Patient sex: F
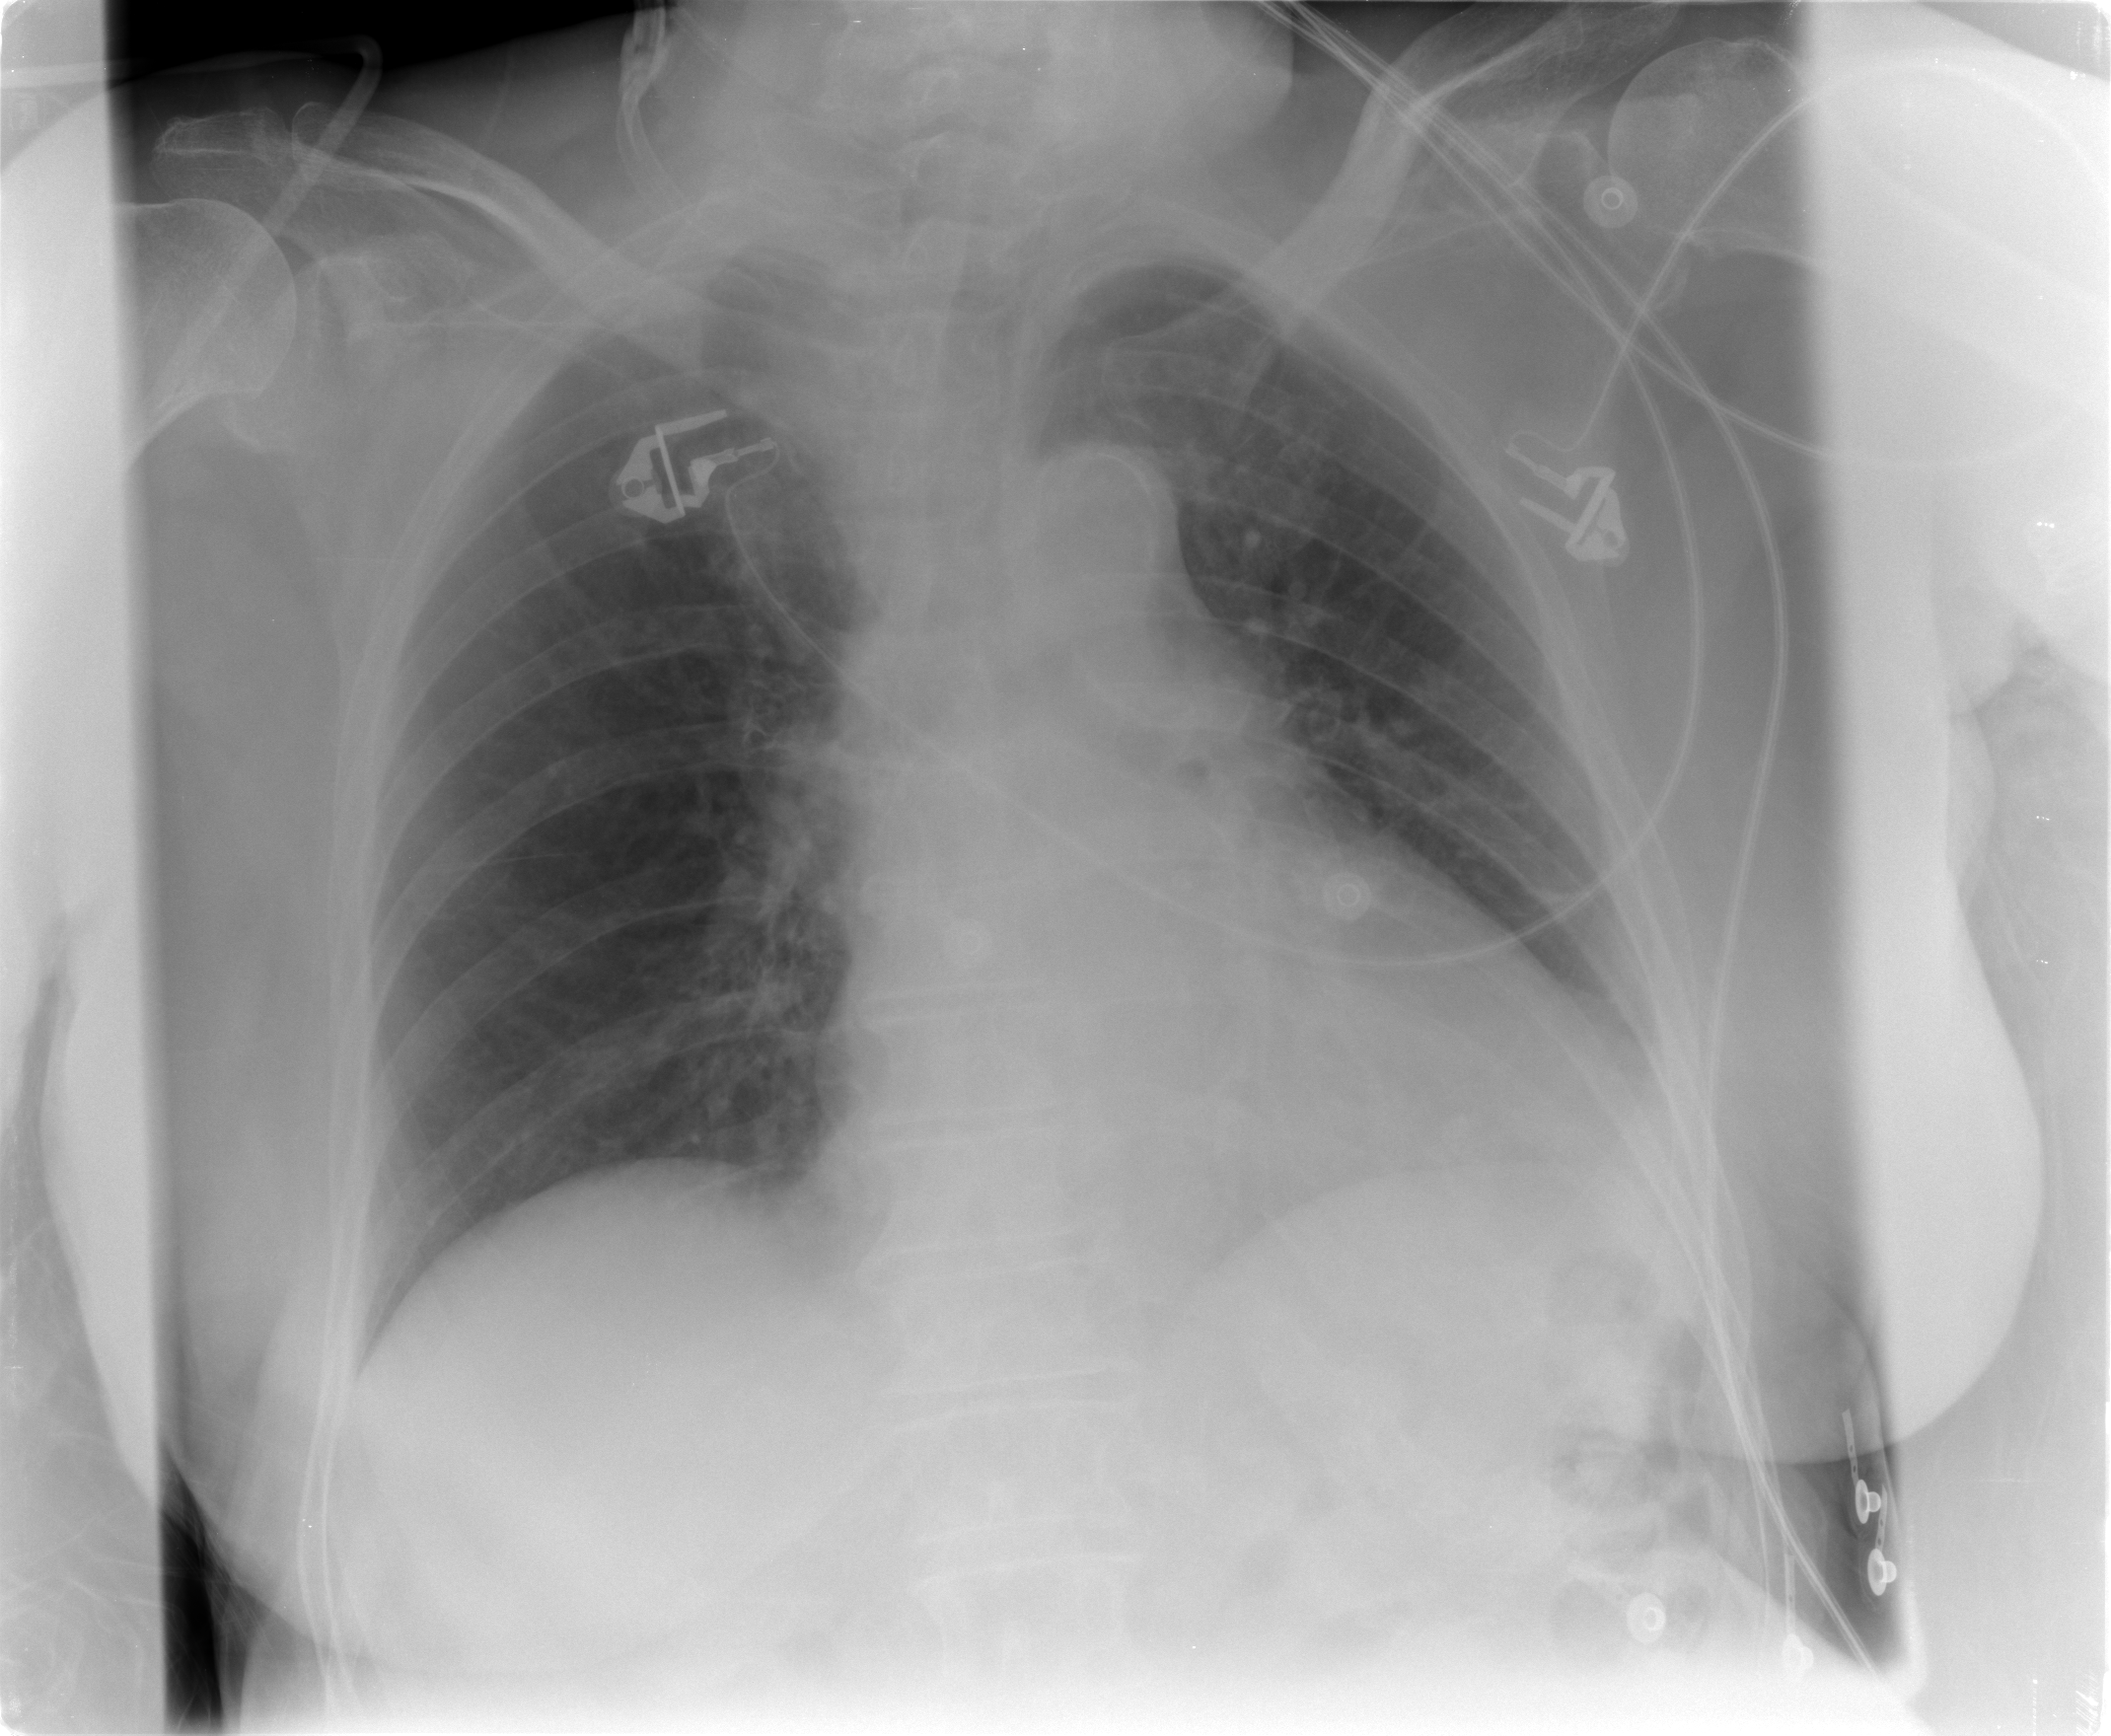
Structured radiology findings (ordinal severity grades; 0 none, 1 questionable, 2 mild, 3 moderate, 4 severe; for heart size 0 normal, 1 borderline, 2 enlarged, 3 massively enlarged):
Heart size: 2
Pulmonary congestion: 0
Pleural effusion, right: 0
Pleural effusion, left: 1
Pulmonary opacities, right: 0
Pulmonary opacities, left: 0
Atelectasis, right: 0
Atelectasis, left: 0